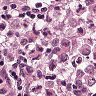
Metastatic tissue present: yes